Question: Screenshot of ComboBox in the Windows 10 Calculator App

In UWP, there is a builtin style for Buttons that makes it like a link, the TextBlockButtonStyle.
I'd like to replicate the style of the ComboBox in the Windows 10 Calculator app like I posted above.
I tried to edit the default style of ComboBox but I am not sure if this is the part where the "Selected Text" appears in the style:
'''
<ContentPresenter x:Name="ContentPresenter"
Grid.Row="1"
Margin="{TemplateBinding Padding}"
HorizontalAlignment="{TemplateBinding HorizontalContentAlignment}"
VerticalAlignment="{TemplateBinding VerticalContentAlignment}">
<TextBlock x:Name="PlaceholderTextBlock"
Text="{TemplateBinding PlaceholderText}"
Foreground="{ThemeResource ComboBoxPlaceHolderForeground}" />
</ContentPresenter>
'''
And if that is the right part to edit, how will I start? Thanks!
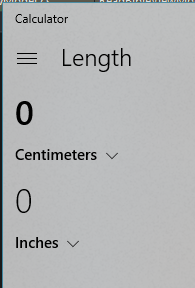
Answer: You need to Re-Template your control for this to work.
The Border on the actual 'ComboBox' can be removed using 'BorderBrush="{x:Null}"'
But the actual 'Pressed' and 'Focused' Visual States will still add 'BorderBrush' and 'Background' to the control. So We need to remove those visual States.
Copy the Style From <URL>.
Give it a Key 'x:Key="ComboBoxStyle"'
Once done, Remove contents inside
'''
<VisualState x:Name="Pressed" />
<VisualState x:Name="Focused" />
'''
And then Use it like below.
'''
<ComboBox HorizontalAlignment="Center" VerticalAlignment="Center"
BorderBrush="{x:Null}" SelectedIndex="0"
Style="{StaticResource ComboBoxStyle}" />
'''
End Output
<URL>
This is not exactly like it is in Calculator App, But you should get an idea.
Play around with the styles and you should be able to get the desired output.